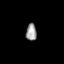
Tissue: prostate
Cell type: Myeloid cells
Senescence score: 0.7598
Nuclear area (px): 177
Mean DAPI intensity: 156.384